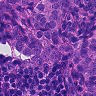
Metastatic tissue present: yes